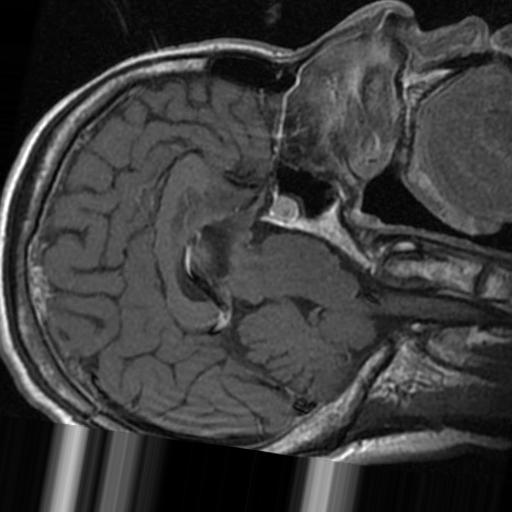
Label: brain_tumor